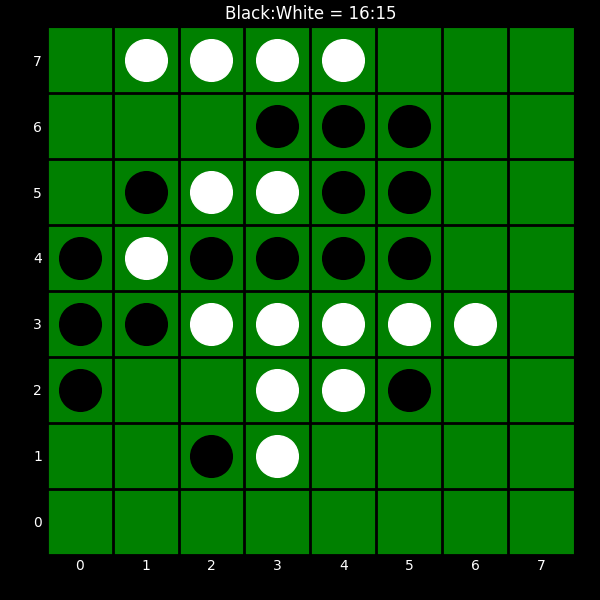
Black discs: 16
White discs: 15